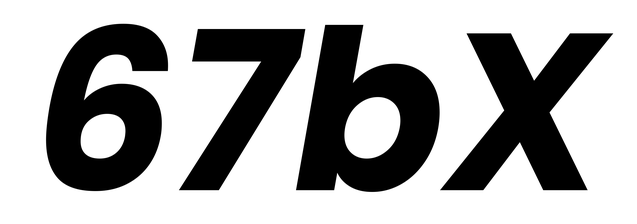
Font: Poppins-BoldItalic